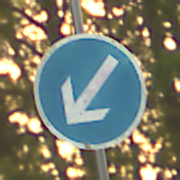
Verkehrszeichen: VorgeschriebeneVorbeifahrtLinks
Umgebung: Outdoor, RoadRail
Tageszeit: SunriseSunset
Wetter: Clear
Licht: Natural
Jahreszeit: NotSpecified
Kontrast: LowContrast